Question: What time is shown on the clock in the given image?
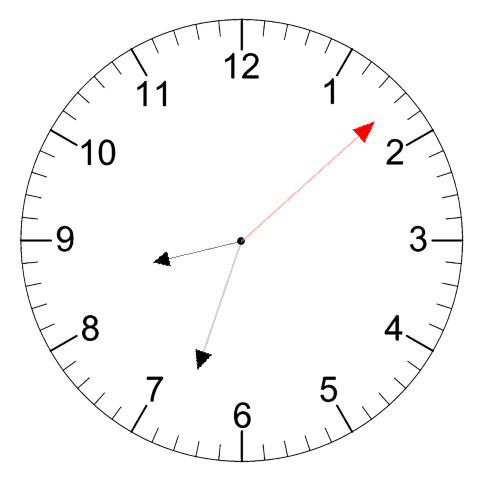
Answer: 08:33:08